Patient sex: M
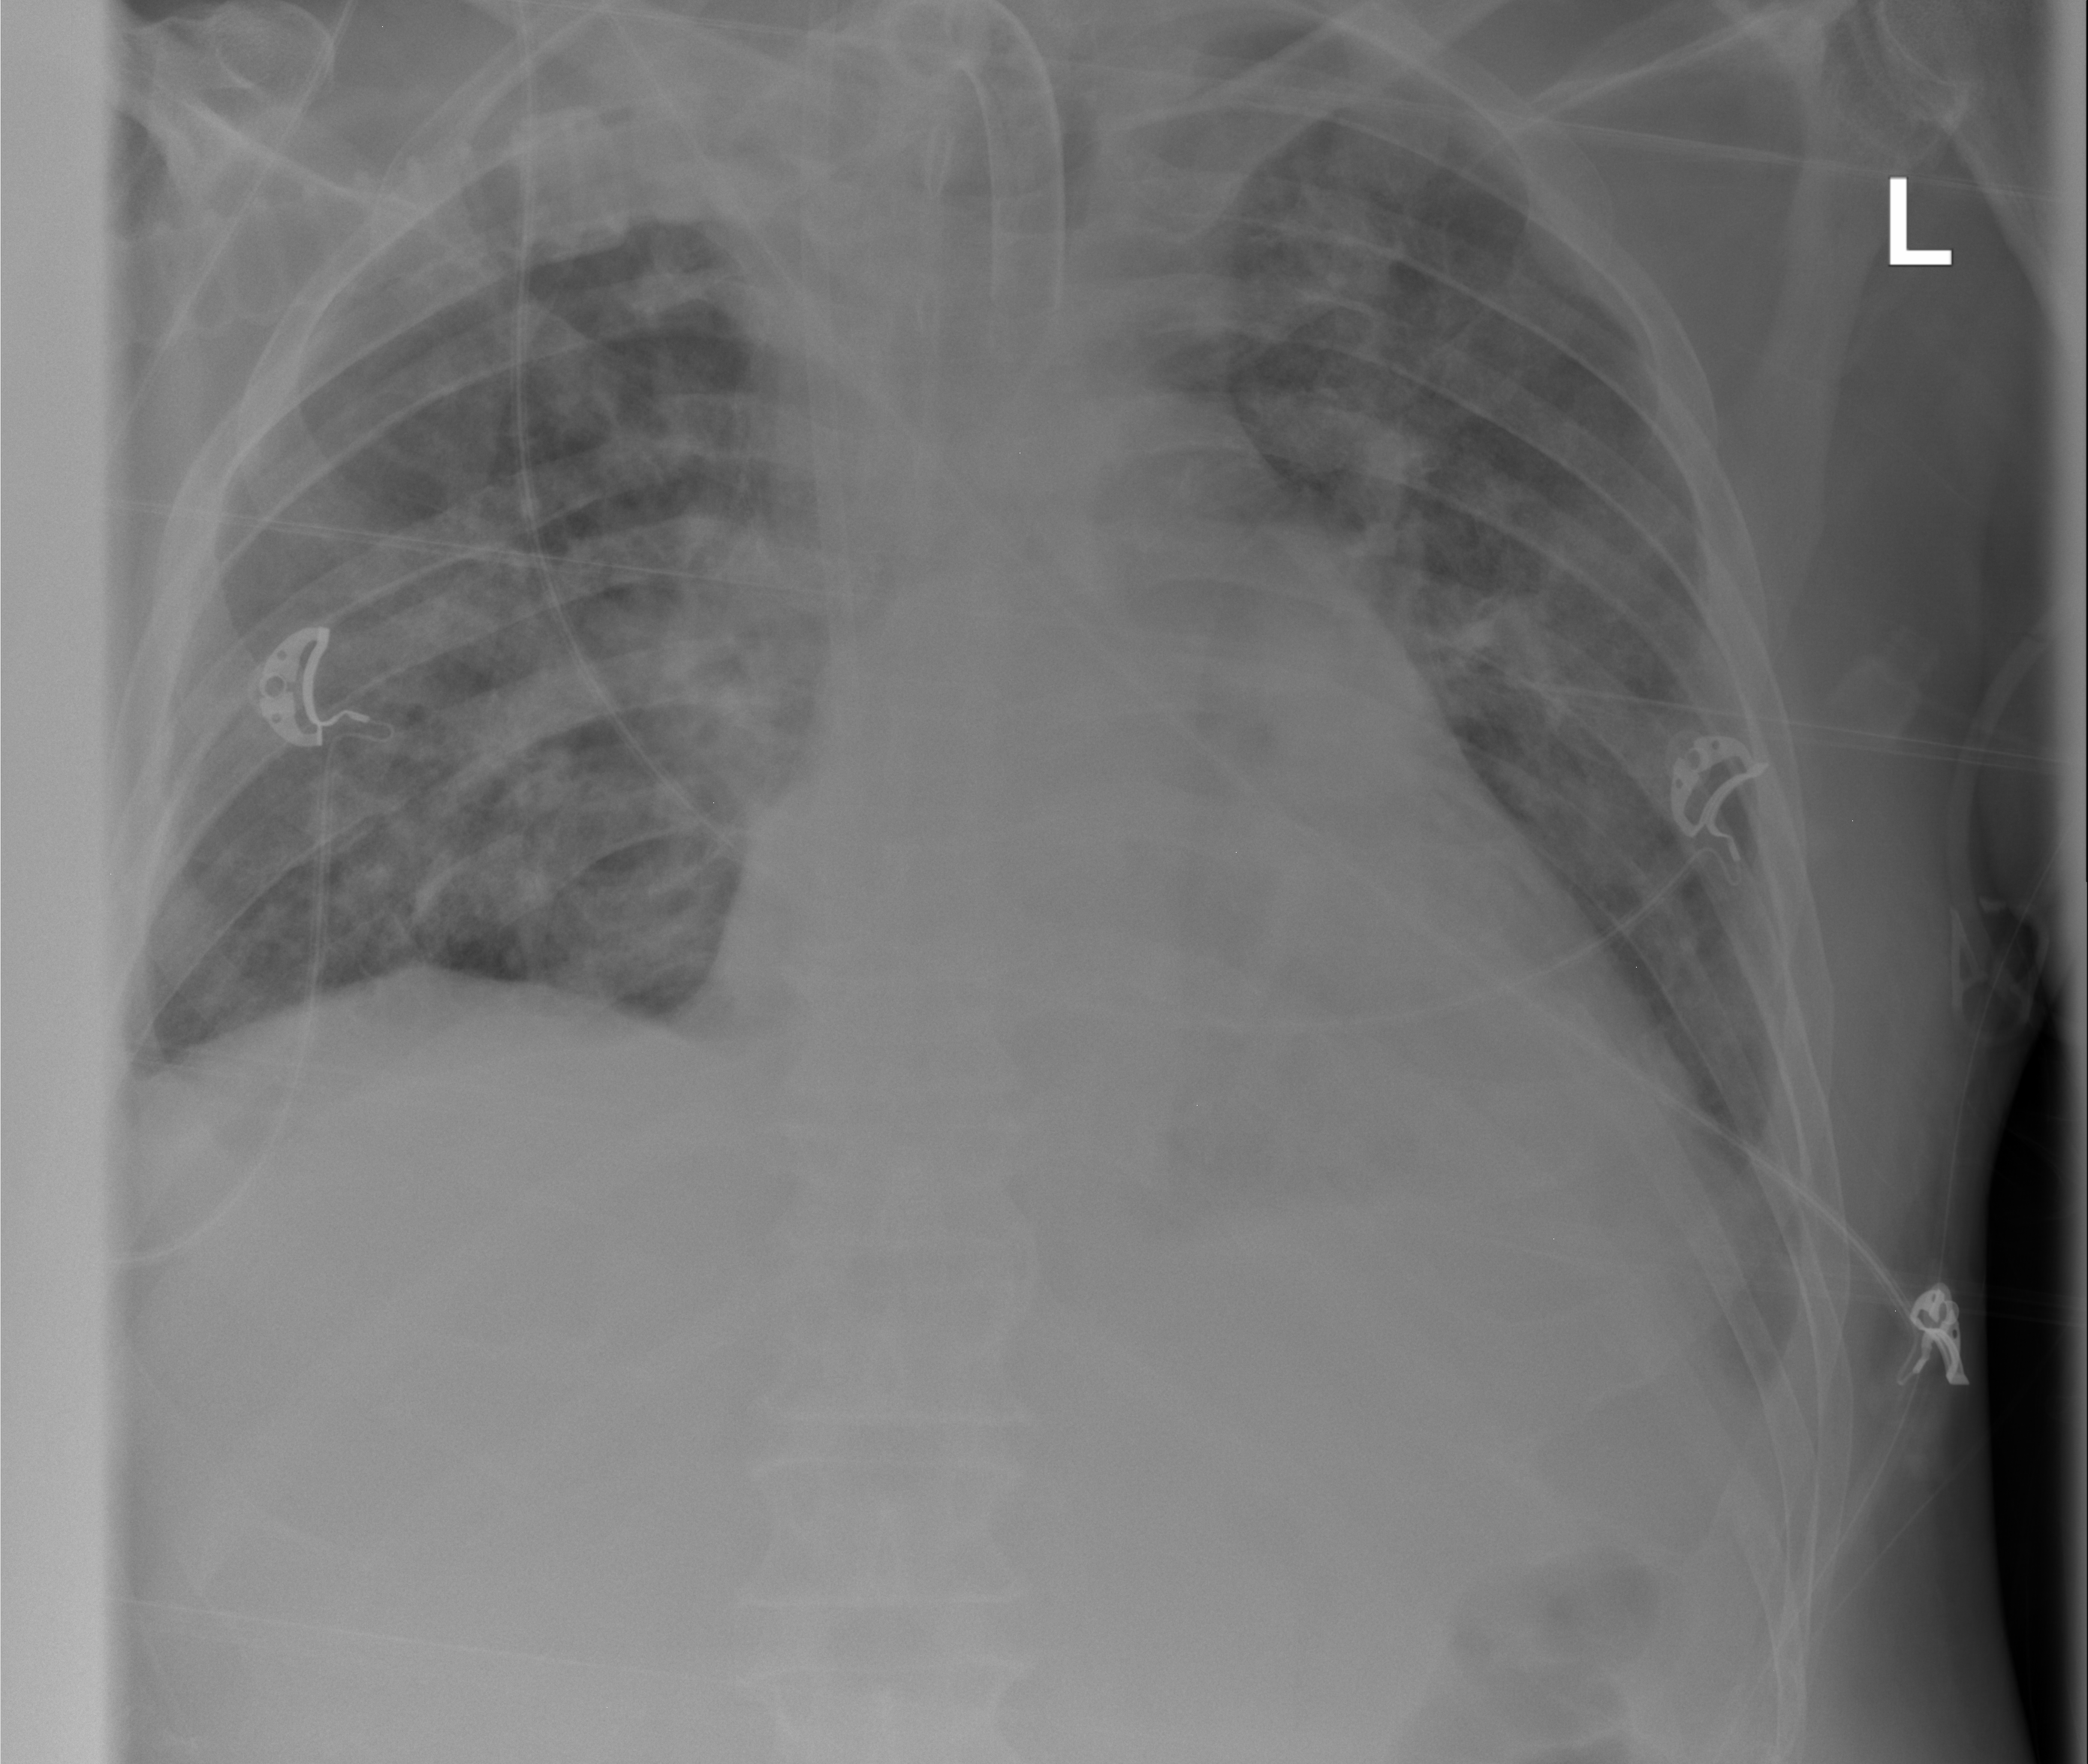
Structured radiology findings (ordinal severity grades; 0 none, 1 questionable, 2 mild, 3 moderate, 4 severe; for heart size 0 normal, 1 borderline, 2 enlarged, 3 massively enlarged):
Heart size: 2
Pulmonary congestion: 3
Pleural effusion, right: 2
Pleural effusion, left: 2
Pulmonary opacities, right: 2
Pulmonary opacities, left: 2
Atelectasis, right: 0
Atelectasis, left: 0